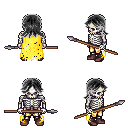
a pixel art fantasy rpg character, male body template, skeleton, yellow tattered cape, gold greaves, gray loose hair, maroon shoes, spear, four views (front, back, left, right), 2x2 character sprite sheet, small pixel art, hard edges, no anti-aliasing